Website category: sports
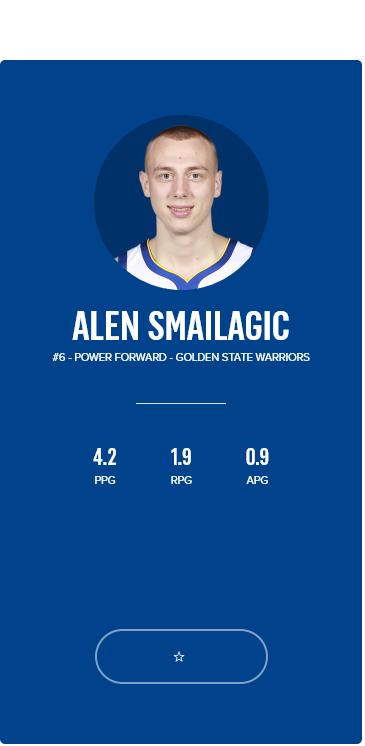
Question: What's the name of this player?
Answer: ALEN SMAILAGIC

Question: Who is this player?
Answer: ALEN SMAILAGIC

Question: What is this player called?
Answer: ALEN SMAILAGIC

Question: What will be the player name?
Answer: ALEN SMAILAGIC

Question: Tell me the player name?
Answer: ALEN SMAILAGIC

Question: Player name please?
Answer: ALEN SMAILAGIC

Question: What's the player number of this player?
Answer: #6

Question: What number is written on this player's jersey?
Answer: #6

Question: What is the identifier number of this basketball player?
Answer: #6

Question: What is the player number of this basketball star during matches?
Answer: #6

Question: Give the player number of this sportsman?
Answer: #6

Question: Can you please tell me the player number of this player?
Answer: #6

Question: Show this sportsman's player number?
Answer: #6

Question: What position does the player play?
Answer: POWER FORWARD

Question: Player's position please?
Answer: POWER FORWARD

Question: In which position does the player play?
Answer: POWER FORWARD

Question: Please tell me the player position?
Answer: POWER FORWARD

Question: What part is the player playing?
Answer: POWER FORWARD

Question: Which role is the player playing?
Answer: POWER FORWARD

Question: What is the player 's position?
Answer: POWER FORWARD

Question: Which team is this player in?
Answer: GOLDEN STATE WARRIORS

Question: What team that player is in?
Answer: GOLDEN STATE WARRIORS

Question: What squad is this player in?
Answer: GOLDEN STATE WARRIORS

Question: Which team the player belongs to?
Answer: GOLDEN STATE WARRIORS

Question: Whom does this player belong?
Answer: GOLDEN STATE WARRIORS

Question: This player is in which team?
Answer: GOLDEN STATE WARRIORS

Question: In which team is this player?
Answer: GOLDEN STATE WARRIORS

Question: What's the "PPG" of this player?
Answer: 4.2

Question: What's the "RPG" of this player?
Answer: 1.9

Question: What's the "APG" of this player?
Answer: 0.9

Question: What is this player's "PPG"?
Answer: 4.2

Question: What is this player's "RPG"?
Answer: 1.9

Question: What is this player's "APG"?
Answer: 0.9

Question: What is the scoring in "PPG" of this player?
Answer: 4.2

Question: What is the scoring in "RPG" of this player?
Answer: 1.9

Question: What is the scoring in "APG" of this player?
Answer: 0.9

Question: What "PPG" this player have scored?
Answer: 4.2

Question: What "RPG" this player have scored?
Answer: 1.9

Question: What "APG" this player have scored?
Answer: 0.9

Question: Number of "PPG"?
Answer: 4.2

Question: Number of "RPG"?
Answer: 1.9

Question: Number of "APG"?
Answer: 0.9

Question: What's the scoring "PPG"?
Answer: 4.2

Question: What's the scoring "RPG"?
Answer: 1.9

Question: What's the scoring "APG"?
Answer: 0.9